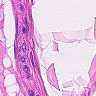
Metastatic tissue present: no